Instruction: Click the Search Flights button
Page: home
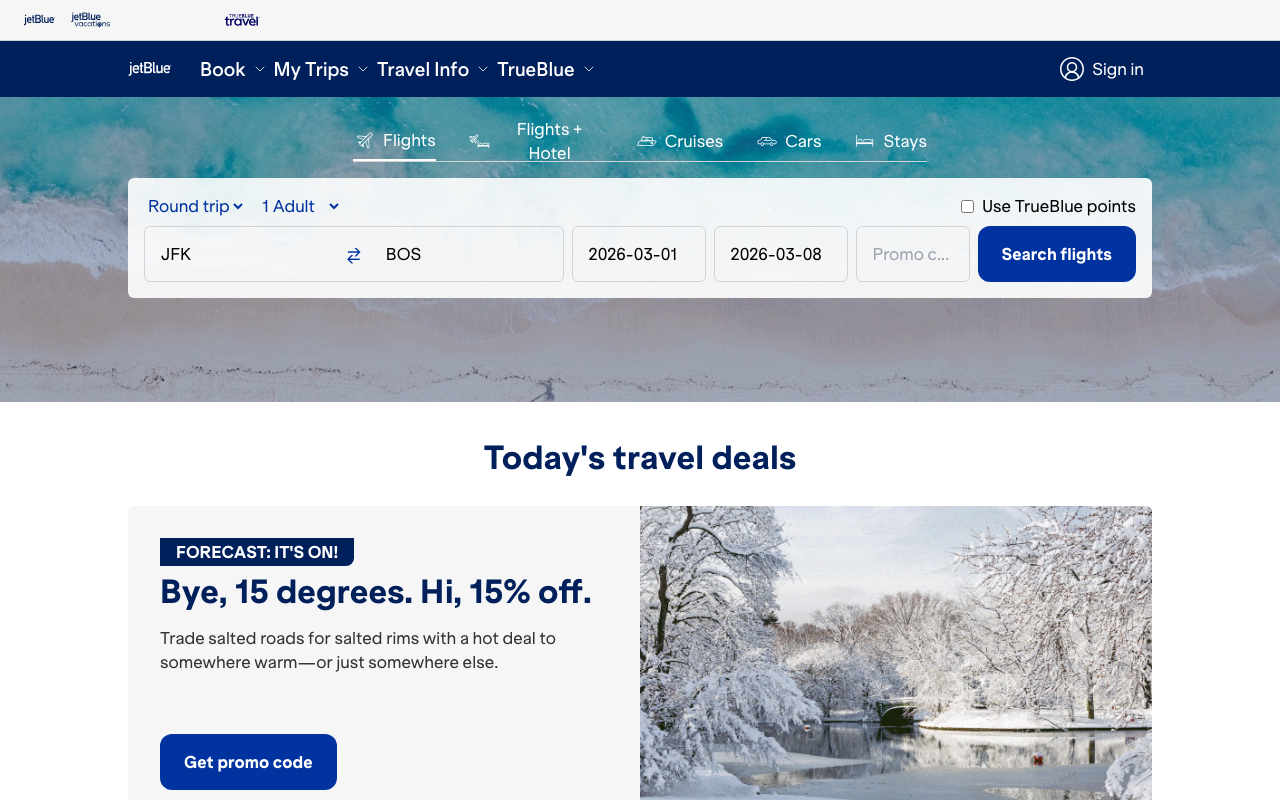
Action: click